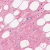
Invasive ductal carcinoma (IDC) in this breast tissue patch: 0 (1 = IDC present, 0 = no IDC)